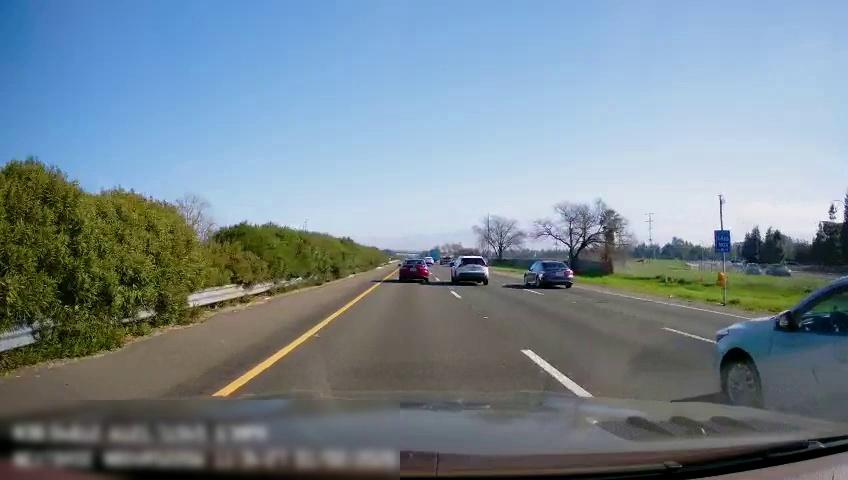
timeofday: Day
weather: Sunny
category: Drivable Space
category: Vehicles | Car
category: Vehicles | Car
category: Vehicles | SUV
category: Vehicles | Truck
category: Vehicles | Car
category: Vehicles | Car
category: Vehicles | Truck
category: Vehicles | Car
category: Vehicles | SUV
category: Lanes | Current Lane
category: Lanes | Current Lane
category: Lanes | Alternate Lane
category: Lanes | Alternate Lane
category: Traffic | Signs